Question: I'm trying to convert HSB values to RGB values using <URL>, but I am not getting correct values. I have a fixed s of 29, a fixed b of 100, and am generating random integers between 0-360 for the h value, and feeding them into the function to get RGB back:

'''
float h = (arc4random() % 360);
float s = 29;
float b = 100;
HSL2RGB(h, s, b, &red, &green, &blue);
NSLog(@"r:%f g:%f b:%f", red, green, blue);
'''
output:
'''
r:<PHONE> g:<PHONE> b:<PHONE>
'''
I tried this too:
'''
float h = (arc4random() % 360)/1000.0;
float s = 0.29;
float b = 1.0;
HSL2RGB(h, s, b, &red, &green, &blue);
NSLog(@"r:%f g:%f b:%f", red, green, blue);
'''
output:
'r:1.000000 g:1.000000 b:1.000000'
Am I doing something wrong, or is this algorithm messed up?
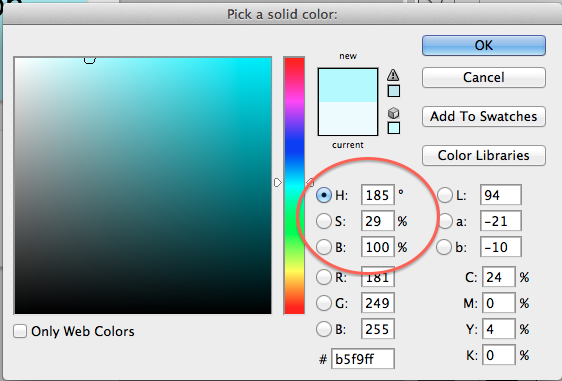
Answer: I don't know your algorithm but I should you to use this algorigthm:
'''
typedef struct
{
double r; // percent [0 - 1]
double g; // percent [0 - 1]
double b; // percent [0 - 1]
double a; // percent [0 - 1]
} RGBA;
typedef struct
{
double h; // angle in degrees [0 - 360]
double s; // percent [0 - 1]
double v; // percent [0 - 1]
} HSV;
- (RGBA)RGBfromHSV:(HSV)value
{
double hh, p, q, t, ff;
long i;
RGBA out;
out.a = 1;
if (value.s <= 0.0) // < is bogus, just shuts up warnings
{
if (isnan(value.h)) // value.h == NAN
{
out.r = value.v;
out.g = value.v;
out.b = value.v;
return out;
}
// error - should never happen
out.r = 0.0;
out.g = 0.0;
out.b = 0.0;
return out;
}
hh = value.h;
if(hh >= 360.0) hh = 0.0;
hh /= 60.0;
i = (long)hh;
ff = hh - i;
p = value.v * (1.0 - value.s);
q = value.v * (1.0 - (value.s * ff));
t = value.v * (1.0 - (value.s * (1.0 - ff)));
switch(i)
{
case 0:
out.r = value.v;
out.g = t;
out.b = p;
break;
case 1:
out.r = q;
out.g = value.v;
out.b = p;
break;
case 2:
out.r = p;
out.g = value.v;
out.b = t;
break;
case 3:
out.r = p;
out.g = q;
out.b = value.v;
break;
case 4:
out.r = t;
out.g = p;
out.b = value.v;
break;
case 5:
default:
out.r = value.v;
out.g = p;
out.b = q;
break;
}
return out;
}
'''
I used it into own of my project and I had no problem with it. :)